【题型】解答题　【知识点】平面几何　【难度】easy
如图，$A$、$B$、$C$、$D$ 四点内接于圆 $O$，且对角线 $AC$ 与 $BD$ 垂直，满足
$\angle BDC = \angle BAC$．

(1)求证：$\angle DAC + \angle ACB = 90^\circ$；\\
(2)过点 $O$ 作 $OH \perp AD$ 于 $H$，求证：$BC = 2OH$
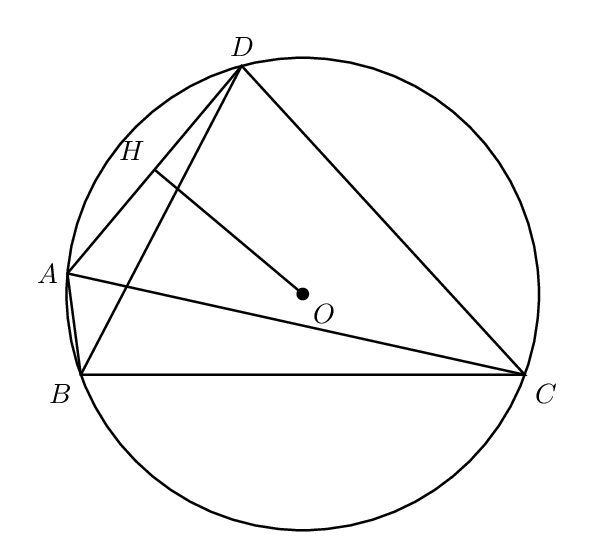
【解答】
\noindent \textbf{【详解】}
（1）证明：$\because AC \perp BD$，\\
$\therefore \angle ADB + \angle DAC = 90^\circ$，\\
$\because \angle ADB$ 和 $\angle ACB$ 为 $\overset{\LARGE{\frown}}{AB}$ 所对圆周角，\\
$\therefore \angle ADB = \angle ACB$，\\
$\therefore \angle DAC + \angle ACB = 90^\circ$．

\vspace{0.5em}
\noindent
（2）证明：作直径 $AE$，连接 $DE$、$CE$，$AC$ 和 $BD$ 交于点 $F$，如图所示，

ns_fig1

则 $AO = OE$，\\
又 $\because OH \perp AD$，\\
$\therefore AH = HD$，\\
$\therefore OH$ 是 $\triangle ADE$ 的中位线，\\
$\therefore OH = \dfrac{1}{2} DE$；\\
$\because AE$ 为直径，$C$ 为圆上一点，\\
$\therefore \angle ACE = 90^\circ$，\\
$\because AC \perp BD$，\\
$\therefore \angle BFC = 90^\circ = \angle ACE$，\\
$\therefore BD \parallel CE$，\\
$\therefore \angle DBC + \angle BCE = 180^\circ$，\\
又 $\because$ 四边形 $BCED$ 是圆内接四边形，\\
$\therefore \angle BCE + \angle BDE = 180^\circ$，\\
$\therefore \angle DBC = \angle BDE$，\\
$\therefore \overset{\LARGE{\frown}}{BE} = \overset{\LARGE{\frown}}{CD}$，\\
$\therefore \overset{\LARGE{\frown}}{BC} + \overset{\LARGE{\frown}}{CE} = \overset{\LARGE{\frown}}{DE} + \overset{\LARGE{\frown}}{CE}$，\\
$\therefore \overset{\LARGE{\frown}}{BC} = \overset{\LARGE{\frown}}{DE}$，\\
$\therefore BC = DE$，\\
$\therefore OH = \dfrac{1}{2} DE = \dfrac{1}{2} BC$，即 $BC = 2OH$．
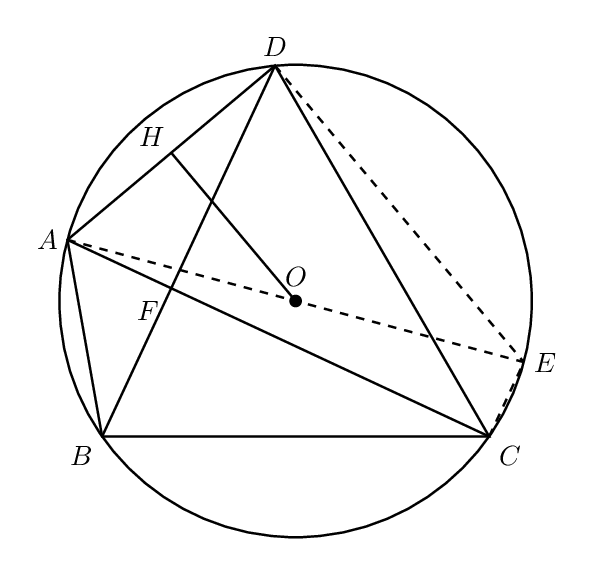